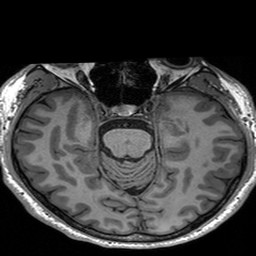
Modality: T1w
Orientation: coronal
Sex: male